Question: I am using tab host to show tabs, but even when I simply drag and drop it on my layout, and run it, its not showing the tabs, its showing white screen,I guess which is of the linear layout of first tab view.
'''
<?xml version="1.0" encoding="utf-8"?>
<LinearLayout xmlns:android="http://schemas.android.com/apk/res/android"
android:layout_width="match_parent"
android:layout_height="match_parent"
android:orientation="vertical" >
<TabHost
android:id="@android:id/tabhost"
android:layout_width="match_parent"
android:layout_height="match_parent" >
<LinearLayout
android:layout_width="match_parent"
android:layout_height="match_parent"
android:orientation="vertical" >
<TabWidget
android:id="@android:id/tabs"
android:layout_width="match_parent"
android:layout_height="wrap_content" >
</TabWidget>
<FrameLayout
android:id="@android:id/tabcontent"
android:layout_width="match_parent"
android:layout_height="match_parent" >
<LinearLayout
android:id="@+id/tab1"
android:layout_width="match_parent"
android:layout_height="match_parent" >
</LinearLayout>
<LinearLayout
android:id="@+id/tab2"
android:layout_width="match_parent"
android:layout_height="match_parent" >
</LinearLayout>
<LinearLayout
android:id="@+id/tab3"
android:layout_width="match_parent"
android:layout_height="match_parent" >
</LinearLayout>
</FrameLayout>
</LinearLayout>
</TabHost>
</LinearLayout>
'''
When I run above on emulator or phone (Huawei Ascend P1), no tabs are shown.

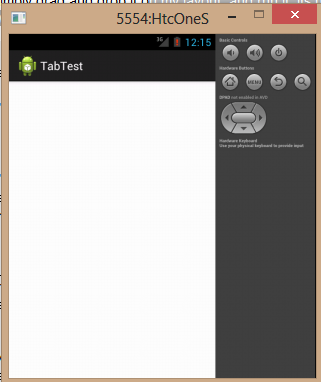
Answer: This is happening simply because you just can't create TabHost using xml code only. You need to add TabSpecs to the TabHost like this:
'''
TabHost tabHost = (TabHost)findViewById(android.R.id.tabhost);
TabSpec tab1 = tabHost.newTabSpec("First Tab");
TabSpec tab2 = tabHost.newTabSpec("Second Tab");
TabSpec tab3 = tabHost.newTabSpec("Third Tab");
tab1.setIndicator("Tab1");
tab1.setContent(new Intent(this,TabActivity1.class));
tab2.setIndicator("Tab2");
tab2.setContent(new Intent(this,TabActivity2.class));
tab3.setIndicator("Tab3");
tab3.setContent(new Intent(this,TabActivity3.class));
tabHost.addTab(tab1);
tabHost.addTab(tab2);
tabHost.addTab(tab3);
'''